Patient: sex F, age 63
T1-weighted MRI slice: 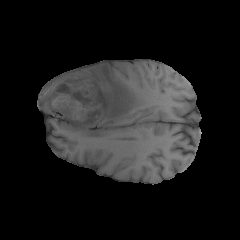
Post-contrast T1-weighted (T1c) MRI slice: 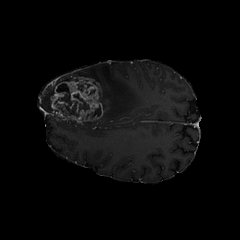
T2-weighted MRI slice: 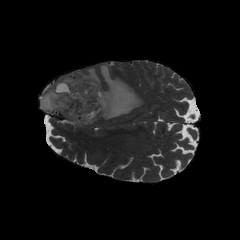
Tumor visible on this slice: yes
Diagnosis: Glioblastoma, IDH-wildtype
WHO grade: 4